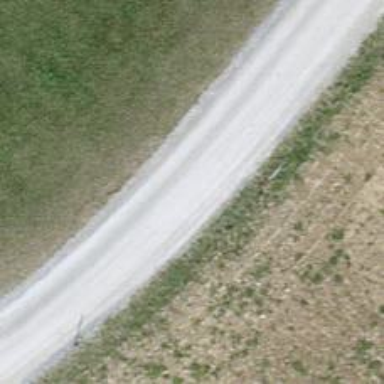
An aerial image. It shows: Unclassified road with fine gravel surface. The tracktype is grade2.